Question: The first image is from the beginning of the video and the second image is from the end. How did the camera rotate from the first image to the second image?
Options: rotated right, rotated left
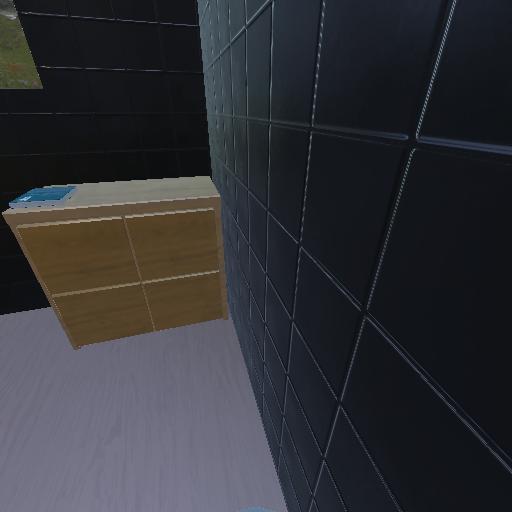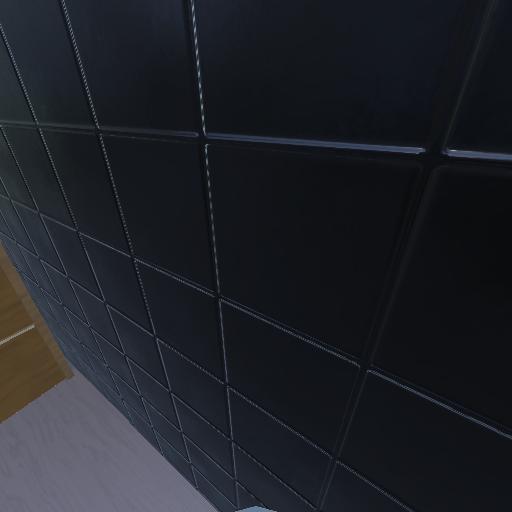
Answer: rotated right